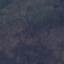
Label: HerbaceousVegetation